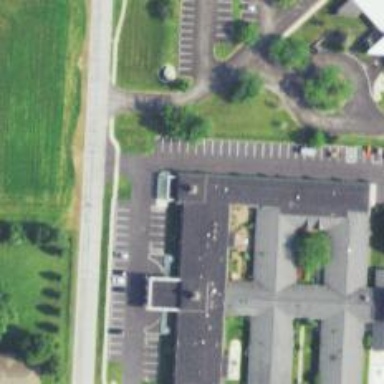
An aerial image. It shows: Hospice providing healthcare services.